Question: I am getting the data from the api as expected but the problem here is I am getting it in a 3rd attempt which is causing the error in my application when there's no data to show.
I am testing it printing on a console but it's the same error. As Soon As I Refresh My Page The Error Comes Flooding In The Console

'''
export const productDetailsReducer = (state = { products: {} }, action) => {
switch (action.type) {
case PRODUCT_DETAILS_REQUEST:
return {
...state,
loading: true,
};
case PRODUCT_DETAILS_SUCCESS:
return {
loading: false,
product: action.payload,
};
case PRODUCT_DETAILS_FAIL:
return {
...state,
error: action.payload,
};
case CLEAR_ERRORS:
return {
...state,
error: null,
};
default:
return state;
}
};
'''
'''
const ProductDetails = () => {
const dispatch = useDispatch();
const alert = useAlert();
const { id } = useParams();
const { product, loading, error } = useSelector(
(state) => state.productDetails
);
useEffect(() => {
dispatch(getProductDetails(id));
if (error) {
alert.error(error);
dispatch(clearErrors());
}
}, [dispatch, id, alert, error]);
console.log(product);
'''
'''
export const getProductDetails = (id) => async (dispatch) => {
try {
dispatch({ type: PRODUCT_DETAILS_REQUEST });
const { data } = await axios.get('/api/v1/product/${id}');
dispatch({
type: PRODUCT_DETAILS_SUCCESS,
payload: data.product,
});
} catch (error) {
dispatch({
type: PRODUCT_DETAILS_FAIL,
payload: error.response.data.message,
});
}
};
'''
'''
function App() {
return (
<Router>
<div className="App">
<Header />
<div className="container container-fluid">
<Routes>
<Route path="/" element={<Home />} exact />
<Route path="/product/:id" element={<ProductDetails />} />
</Routes>
</div>
<Footer />
</div>
</Router>
);
}
'''
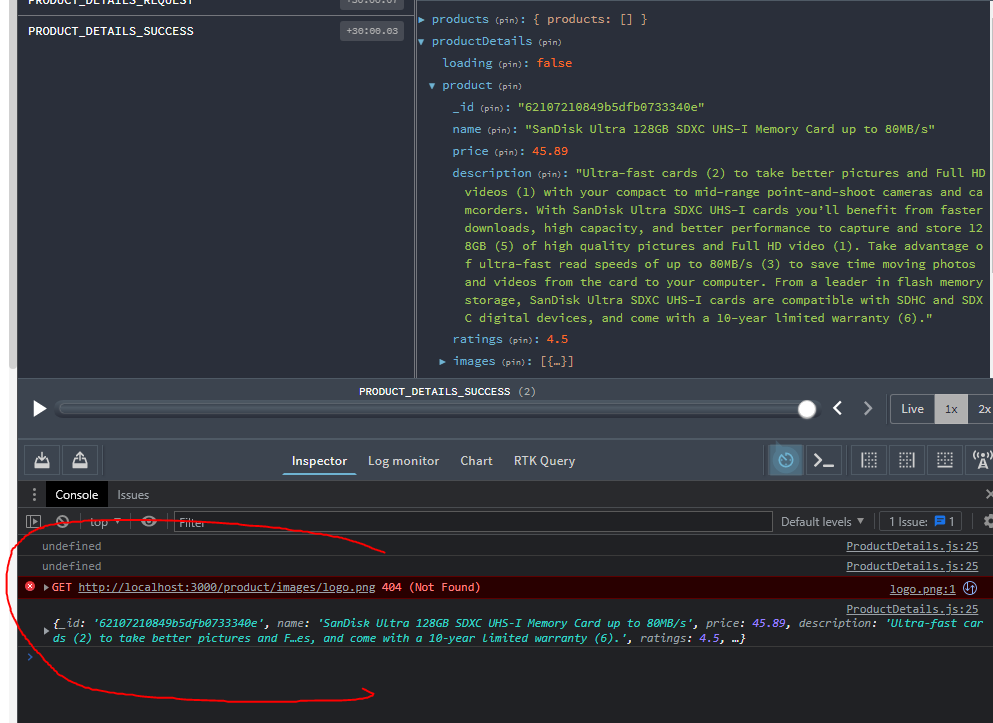
Answer: You haven't set the loading in the initial state I think that's why
'export const productDetailsReducer = (state = { products: {} }, action) => {'
you are trying to access the loading state before you set the value of the state that's why you are getting the error
you should set the loading and error in the initial state with the default values
'const initialState = {products: {}, loading: true, error: null}'
and then pass it to the reducer.
'export const productDetailsReducer = (state = initialState, action) => {'
and change the product into products
hopefully, this will fix your issue.